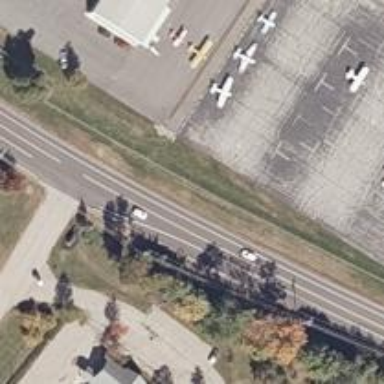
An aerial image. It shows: Asphalt taxiway in the airport.